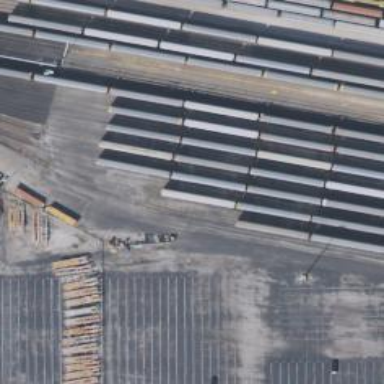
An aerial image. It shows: Railway yard in service.